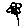
Label: flower